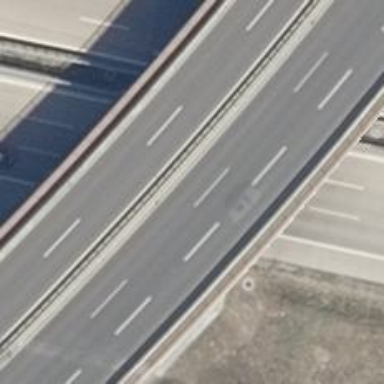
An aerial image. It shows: Asphalt bridge for motorway link.